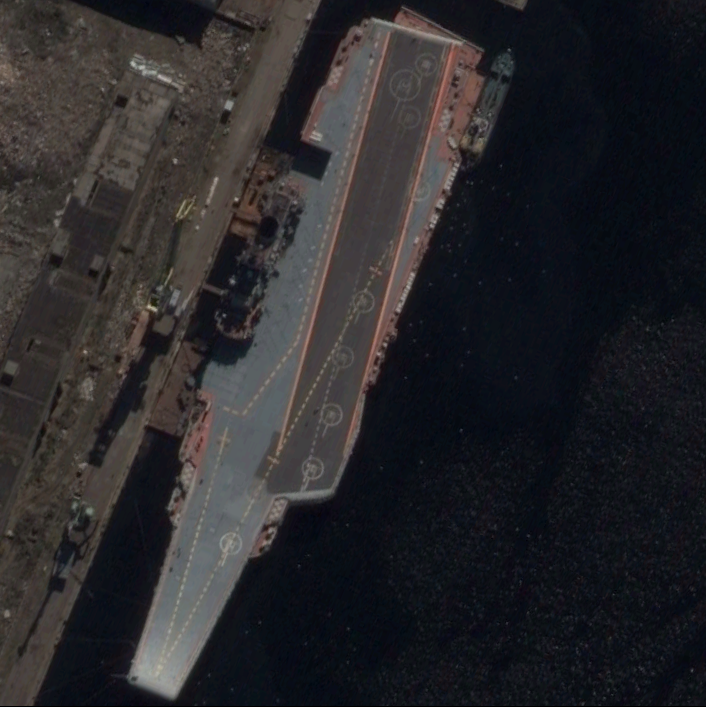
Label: Kuznetsov-class_aircraft_carrier